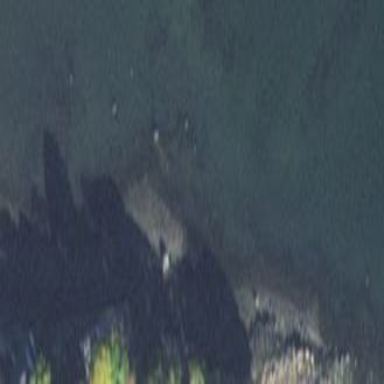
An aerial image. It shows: Natural rock reef.